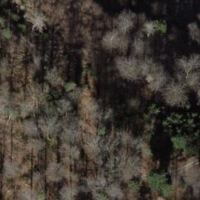
EUNIS habitat code: 44
Species observed at this site:
Mesoleuca albicillata